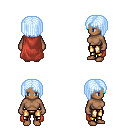
a pixel art fantasy rpg character, female body template, human, dark skin, maroon cape, gold greaves, white cyan pageboy hairstyle, four views (front, back, left, right), 2x2 character sprite sheet, small pixel art, hard edges, no anti-aliasing